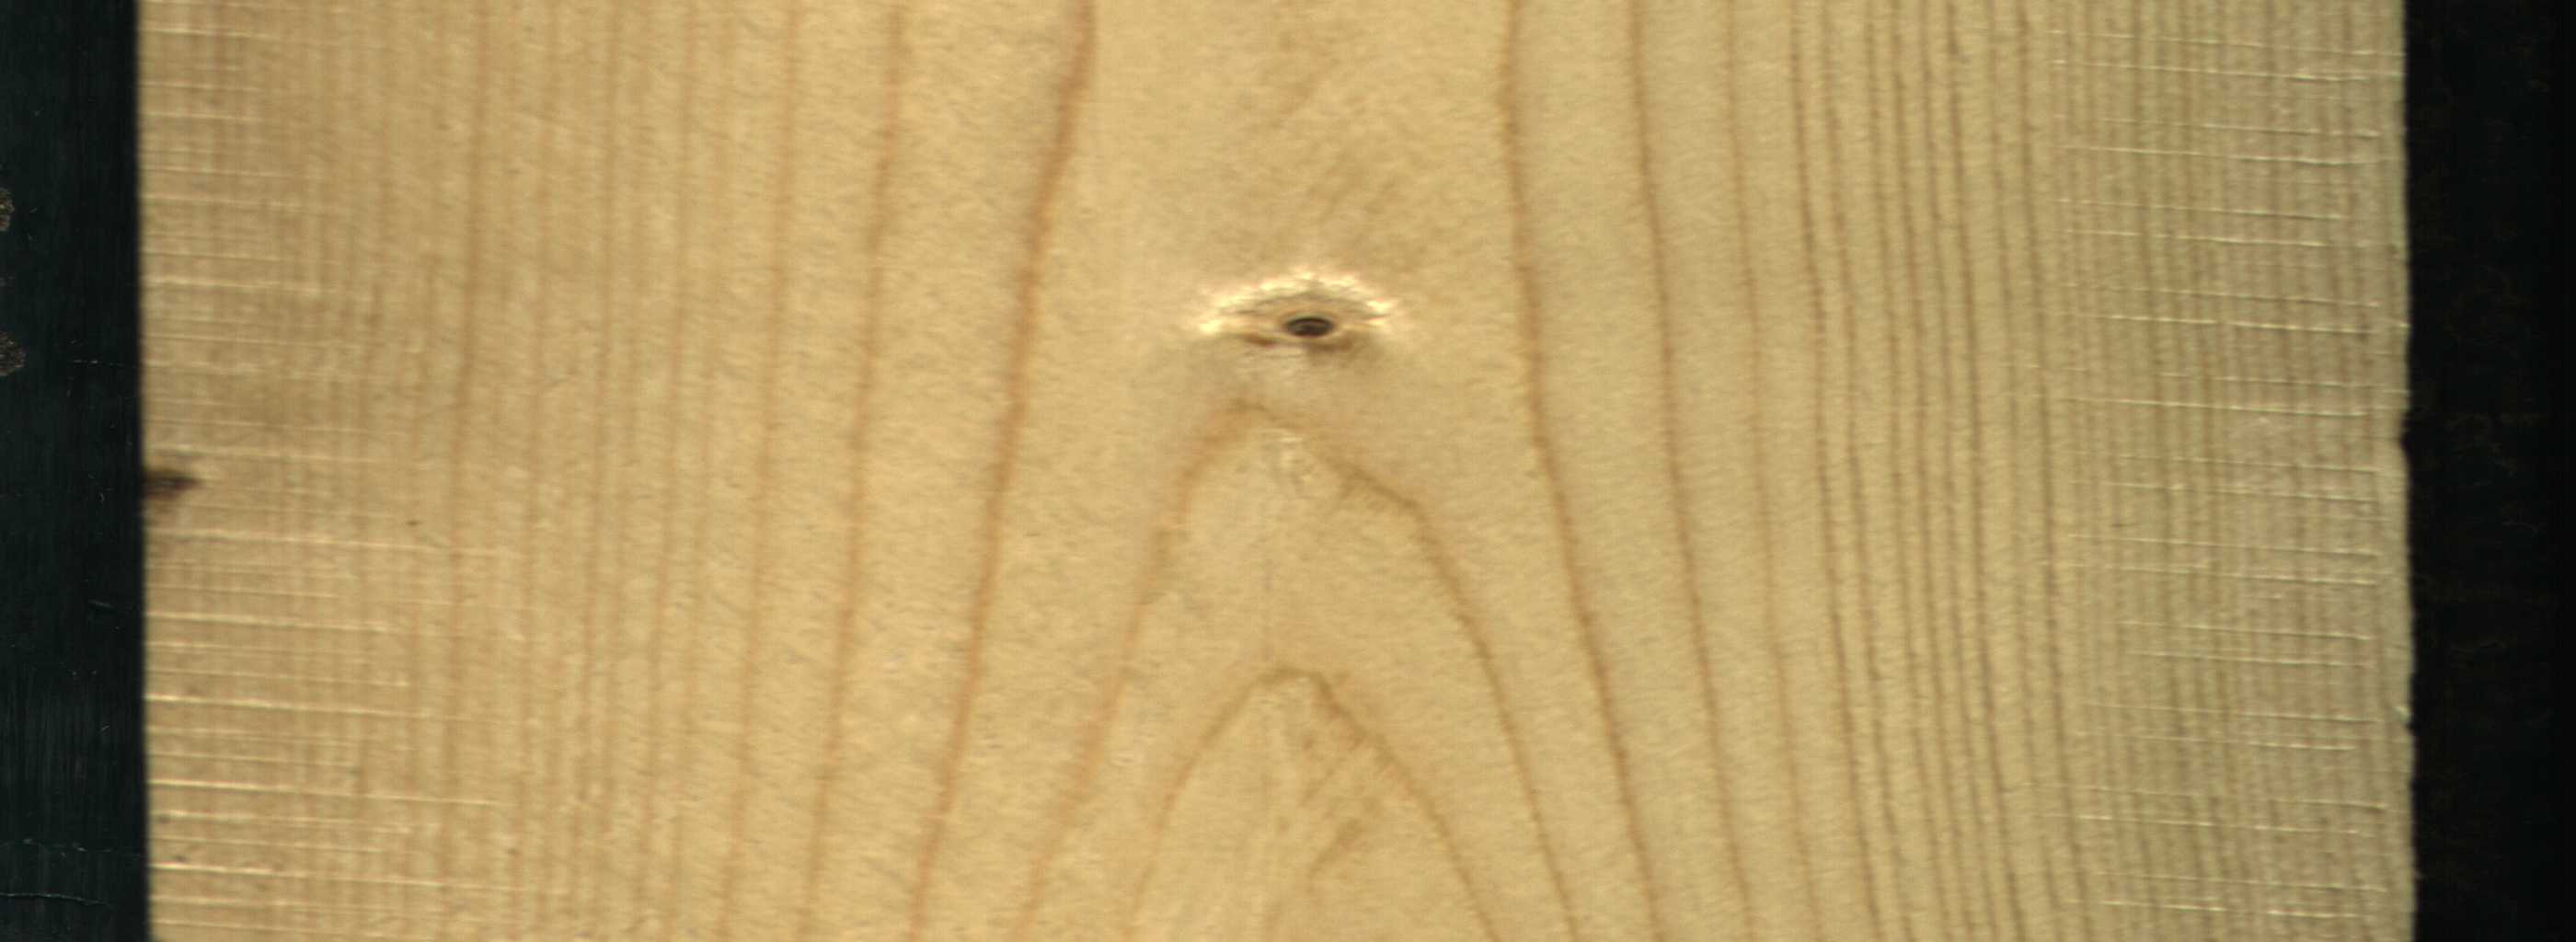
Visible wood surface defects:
Dead_Knot
Dead_Knot